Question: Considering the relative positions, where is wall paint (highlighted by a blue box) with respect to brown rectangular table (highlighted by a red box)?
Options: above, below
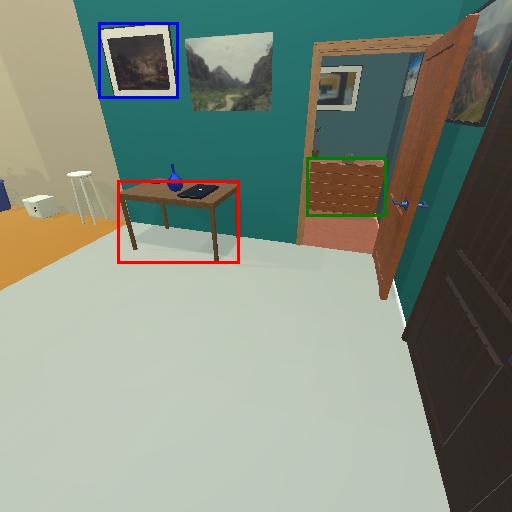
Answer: above